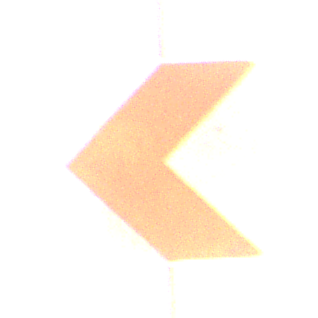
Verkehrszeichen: RichtungstafelnInKurvenKleinRechts
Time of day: SunriseSunset
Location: Outdoor (Nature)
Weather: PartlyCloudy
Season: NotSpecified
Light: Natural